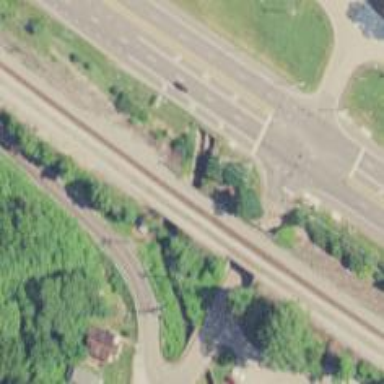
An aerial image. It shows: Bridge over railway line.